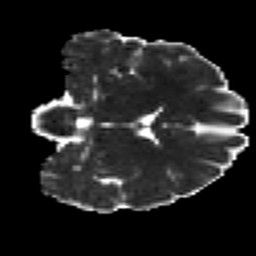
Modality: MD
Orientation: coronal
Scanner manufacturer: siemens
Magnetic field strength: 3 T
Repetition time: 7.8 s
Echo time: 0.09 s